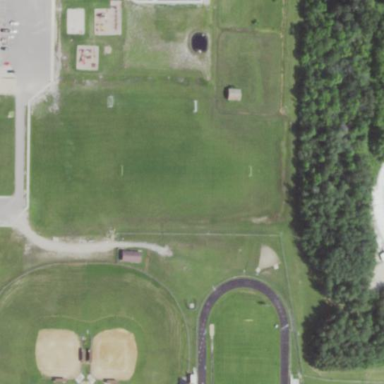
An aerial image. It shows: School.